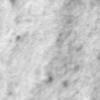
Label: no_change